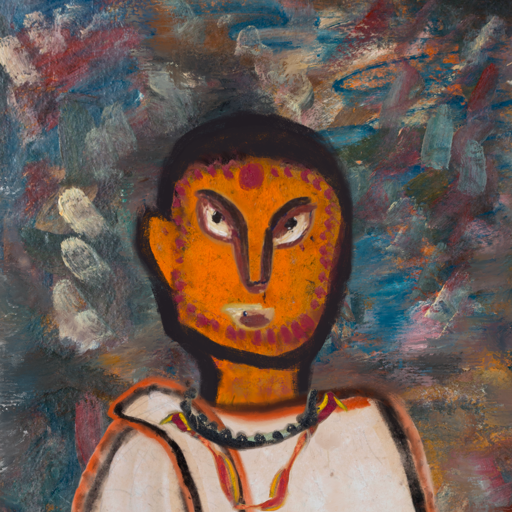
Background: Boggyland, Head And Neck Front: Doll, Face Front: After_Raid, Bust: Roy_Bahadur, Hair Front: Blank, Head Accessory: Blank, Second Necklace: Gypsy_Mother_1, Necklace: Childish, Baby: Blank